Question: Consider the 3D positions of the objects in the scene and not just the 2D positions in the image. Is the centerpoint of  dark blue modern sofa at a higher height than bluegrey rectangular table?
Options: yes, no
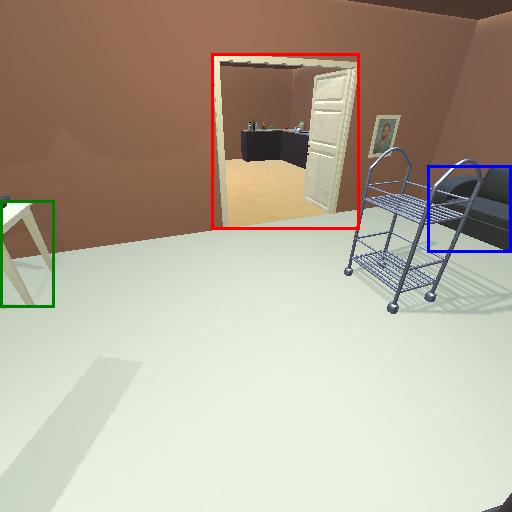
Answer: yes